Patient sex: M
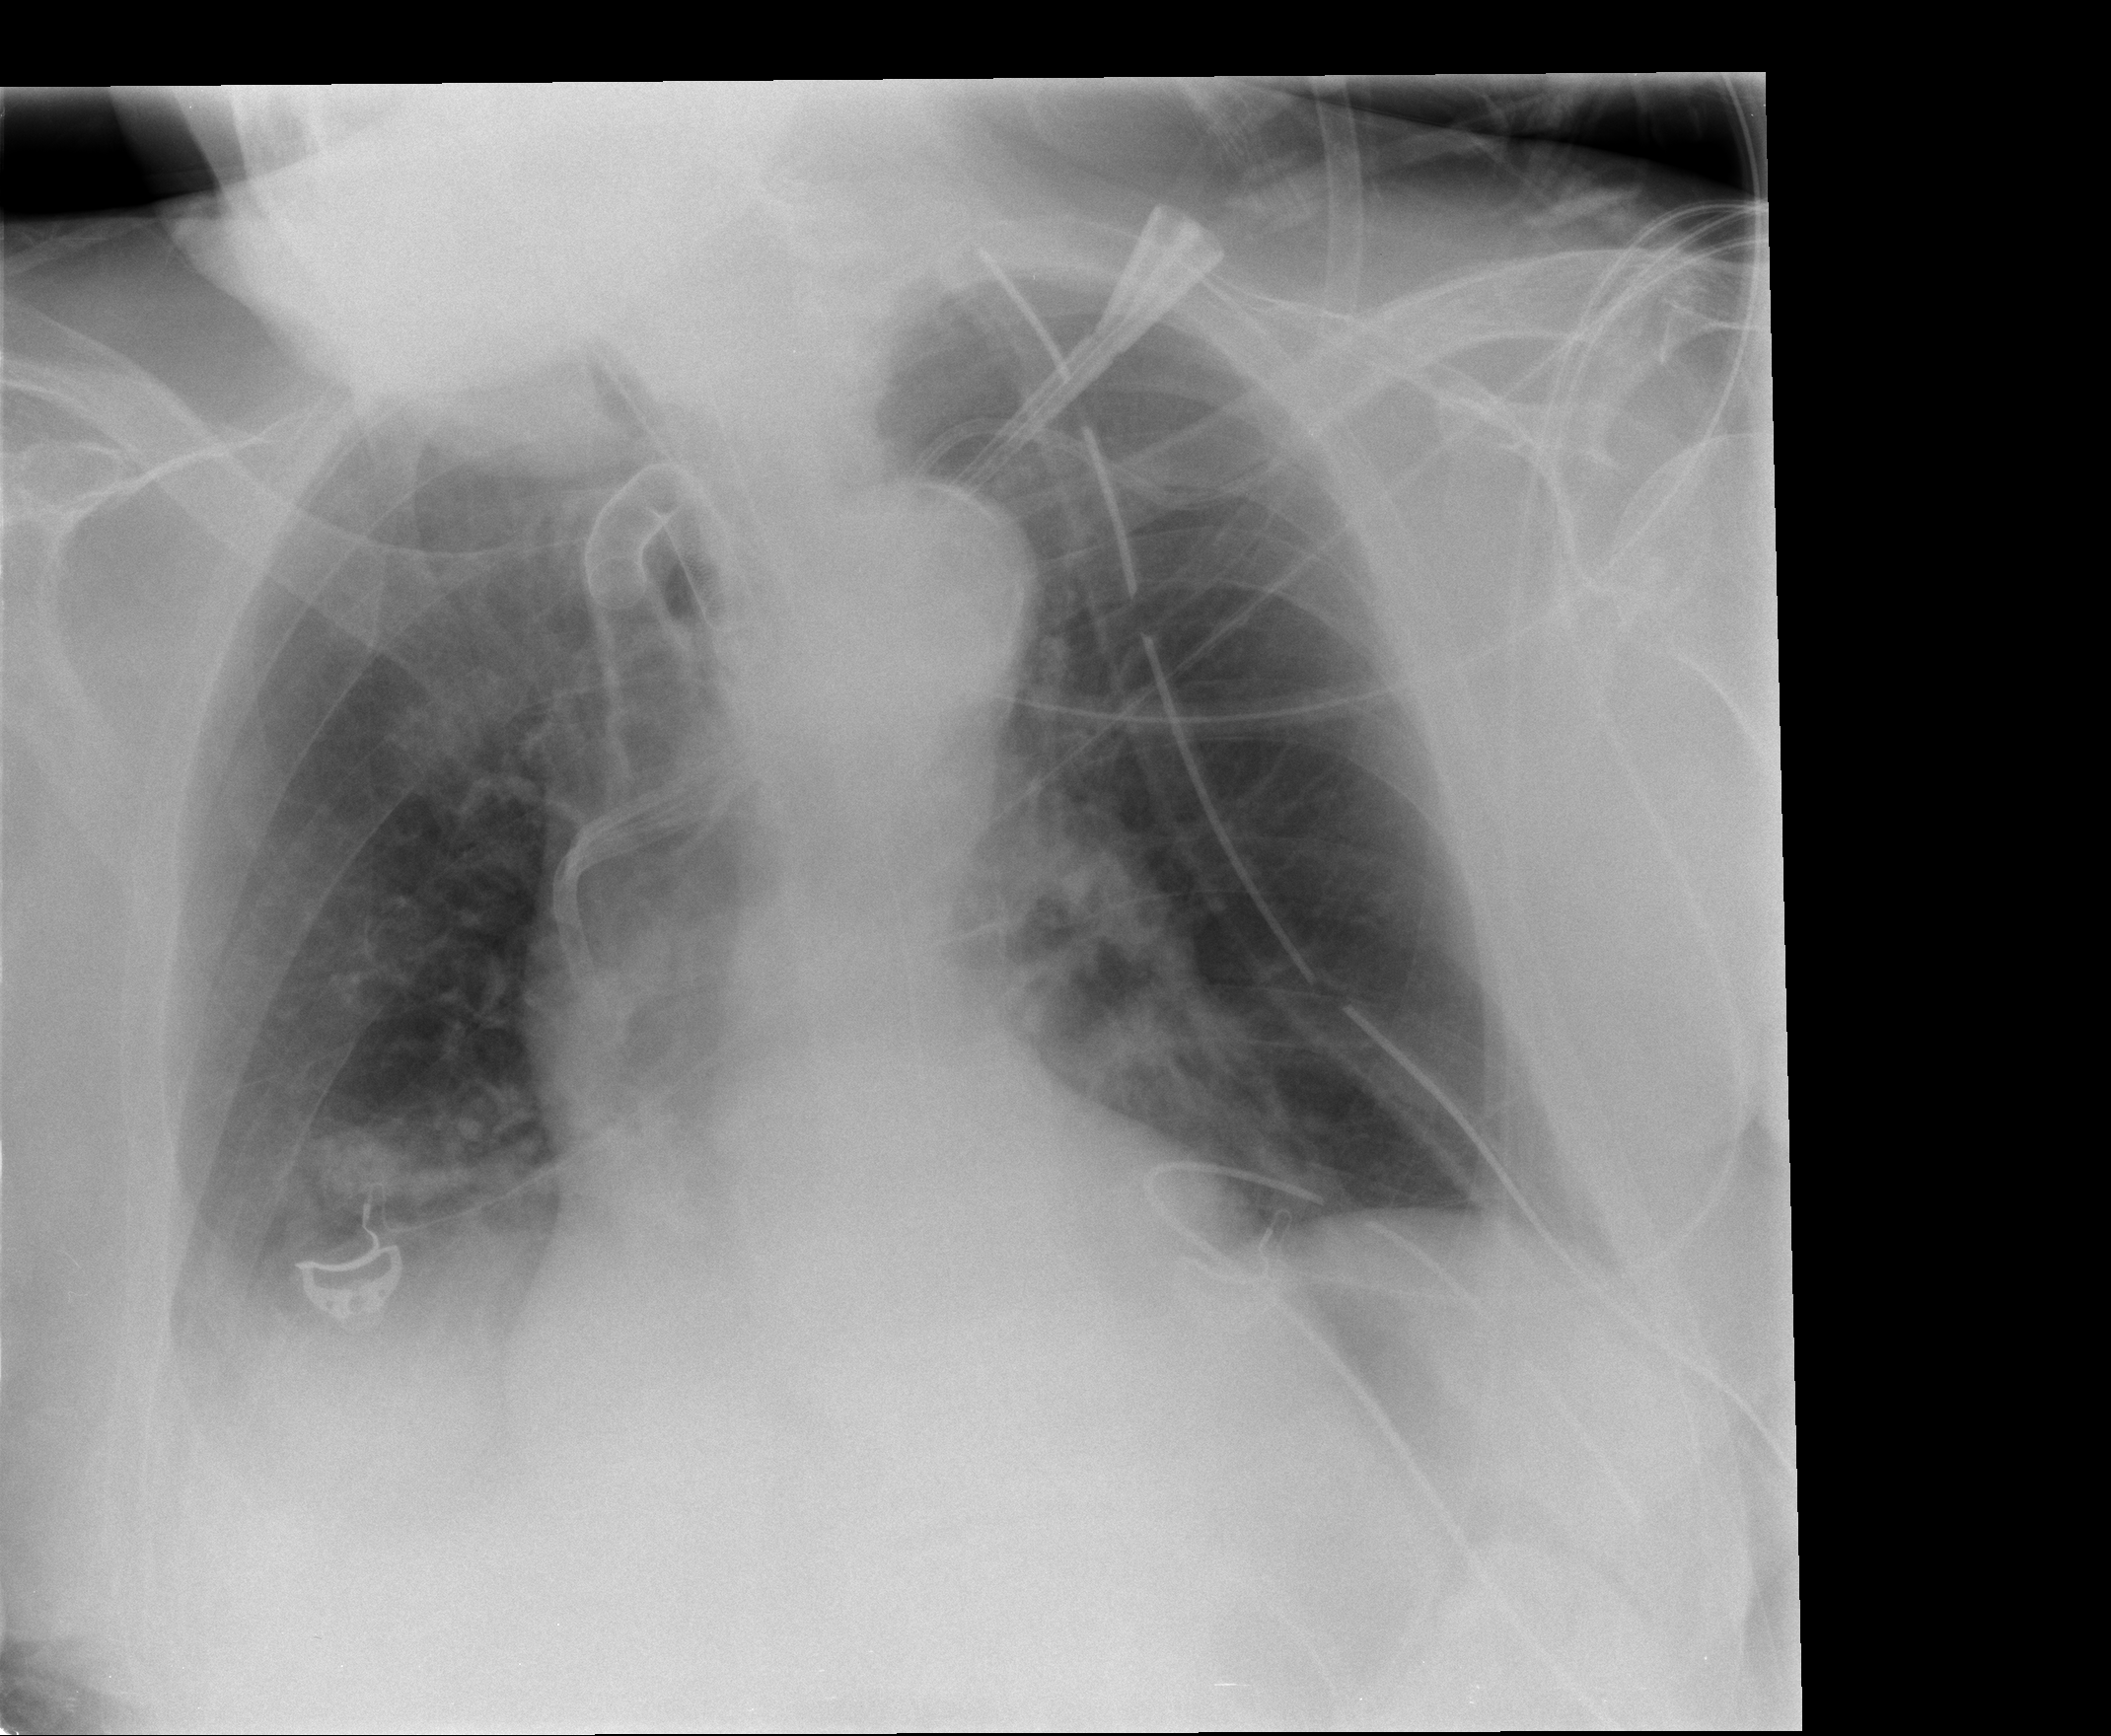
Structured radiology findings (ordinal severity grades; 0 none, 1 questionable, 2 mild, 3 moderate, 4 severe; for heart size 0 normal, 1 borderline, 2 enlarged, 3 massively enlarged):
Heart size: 1
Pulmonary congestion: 0
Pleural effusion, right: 2
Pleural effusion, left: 0
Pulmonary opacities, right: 0
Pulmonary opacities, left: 0
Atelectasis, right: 2
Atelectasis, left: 2